Question: I got some errors if I want to Compile my program, I Don't know what happend I want to compile it on my iPad,I want to build a TCP Server on my iPad to read datas from the client. I am a beginner of IOS programming.
Thanks for Help!
Simon

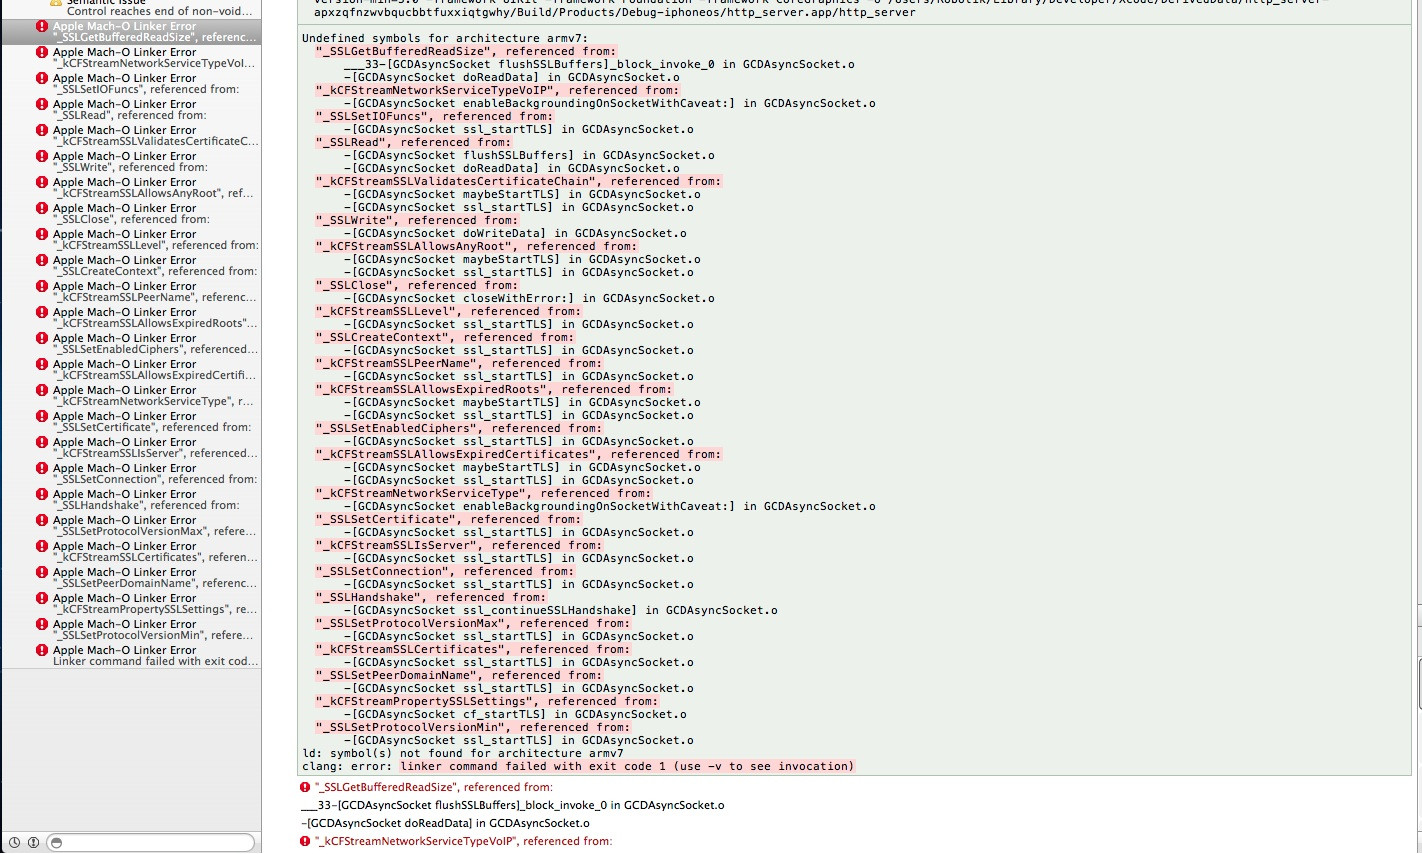
Answer: i Think You didn't Added <URL>. to Your project. Try to add and Run Again.
To add Security Framework Go to Targets-->Build Phases-->Link Binary with libraries then Click on (+) symbol and add the Framework.